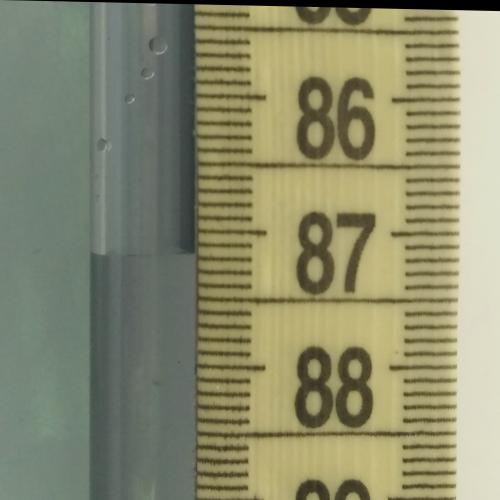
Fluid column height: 87.2 cm